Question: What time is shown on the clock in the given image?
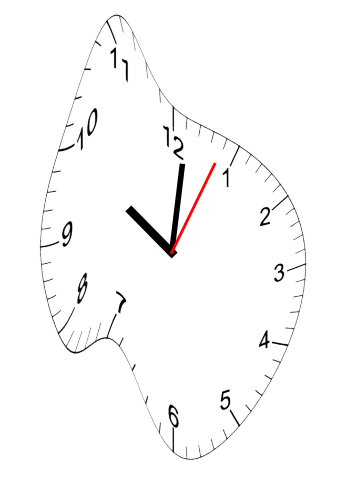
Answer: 10:01:04